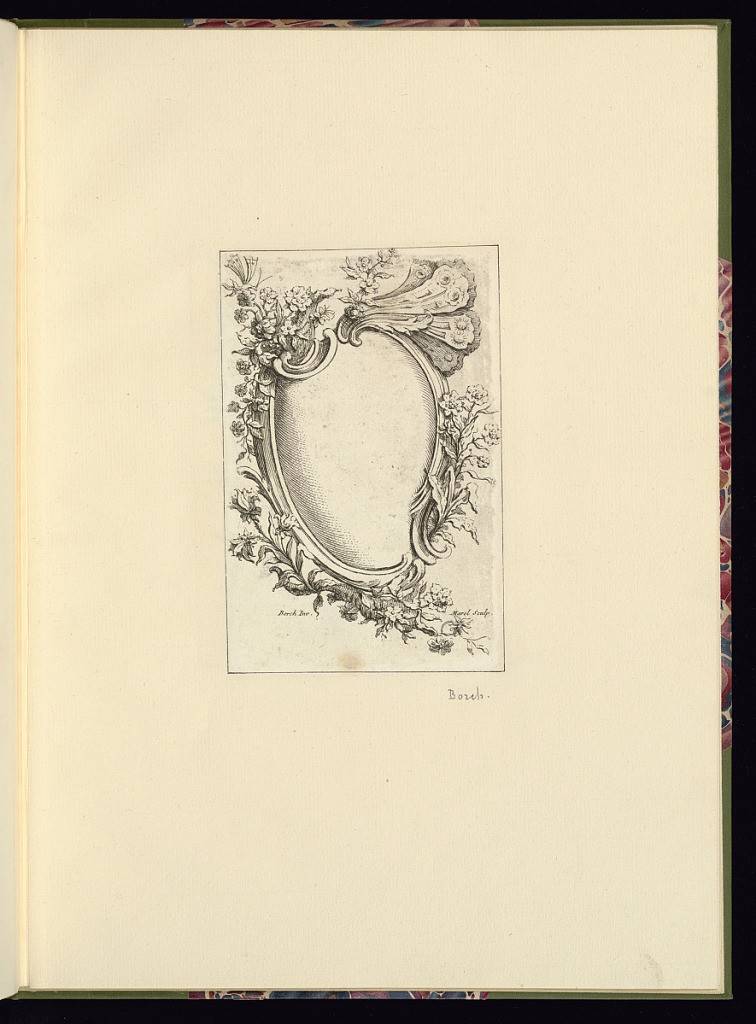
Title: Cartouche Design
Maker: Borch, active mid 18th century
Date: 1729–68
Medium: Etching and engraving on paper
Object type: Print
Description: Design for an asymmetrical cartouche framed by c-scrolls, s-scrolls, wings, foliate branches, and flowers. The plate is signed.